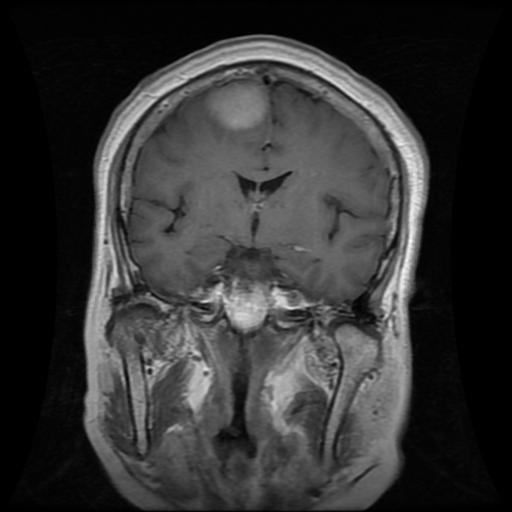
Label: meningioma